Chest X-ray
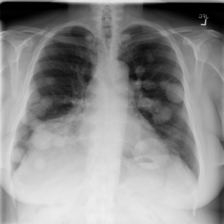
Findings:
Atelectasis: positive
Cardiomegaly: negative
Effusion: negative
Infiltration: negative
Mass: positive
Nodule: negative
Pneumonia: negative
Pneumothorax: negative
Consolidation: negative
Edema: negative
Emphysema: negative
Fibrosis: negative
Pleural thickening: negative
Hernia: negative